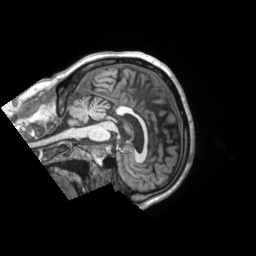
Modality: T1w
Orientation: sagittal
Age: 54
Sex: male
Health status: ill
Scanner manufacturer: siemens
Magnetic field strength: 3 T
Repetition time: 2.2 s
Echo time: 0.00157 s